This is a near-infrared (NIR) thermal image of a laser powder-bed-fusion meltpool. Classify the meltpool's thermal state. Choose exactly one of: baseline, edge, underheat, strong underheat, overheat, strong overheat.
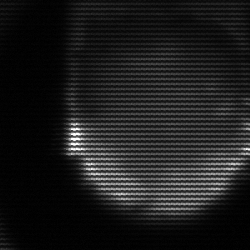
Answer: edge